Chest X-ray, AP view. Patient: 58 years old, sex F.
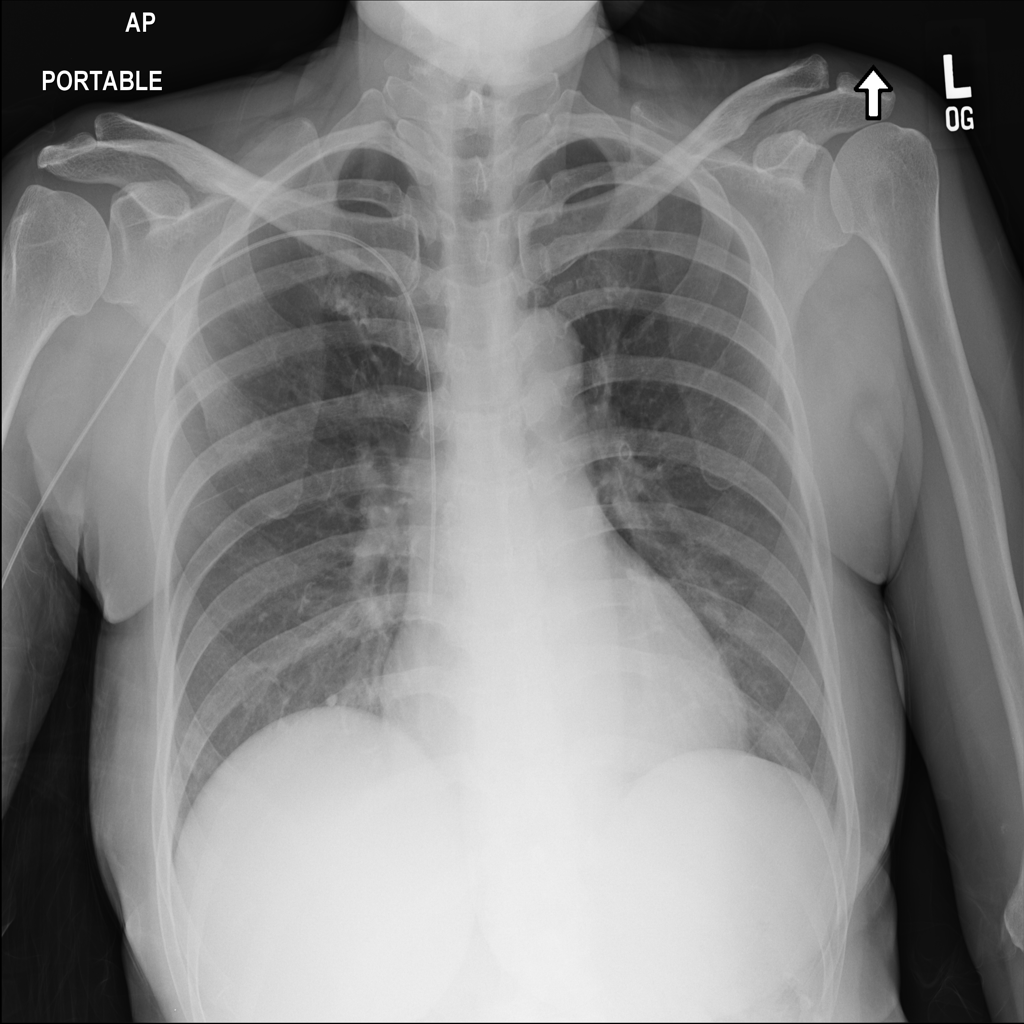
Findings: No Finding